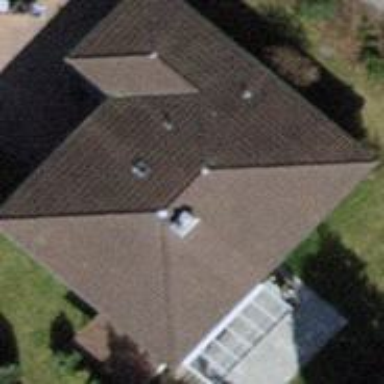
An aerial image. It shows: House with hipped roof.